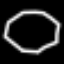
Label: octagon